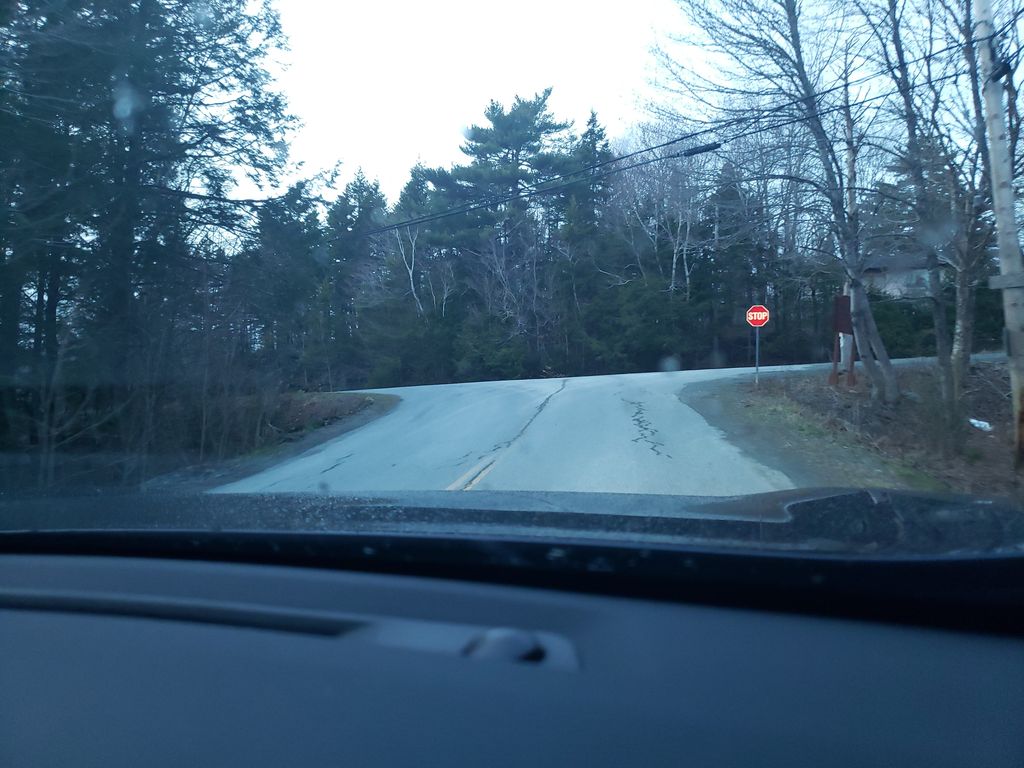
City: halifax